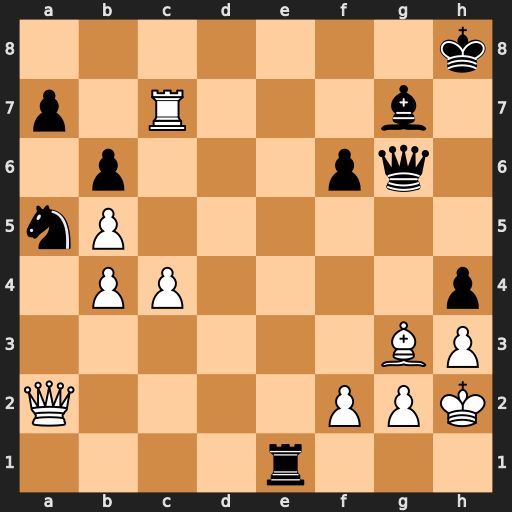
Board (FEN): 7k/p1R3b1/1p3pq1/nP6/1PP4p/6BP/Q4PPK/4r3
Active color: w
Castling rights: -
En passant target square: -
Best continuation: Bxh4 Qe4 Qd2